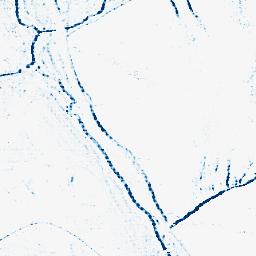
Category: morphological
Decomposition family: morphological_rect
Decomposition parameters: operation: closing
width: 5
height: 3
Upsampling method: sinc_blackman
Upsampling parameters: scale: 8
kernel_size: 8
Upsampling scale: 8